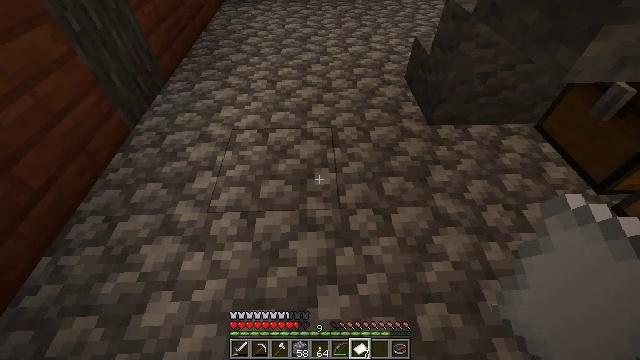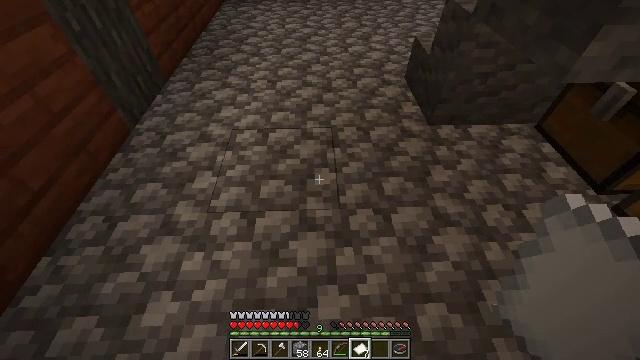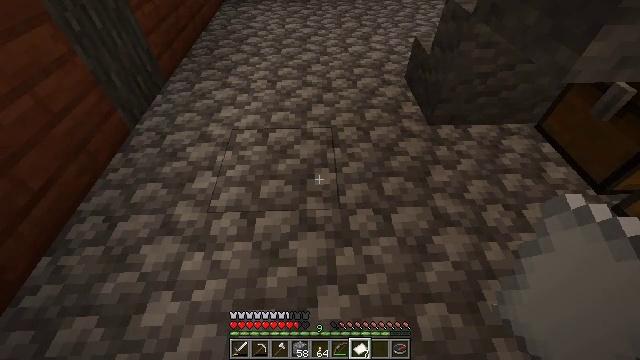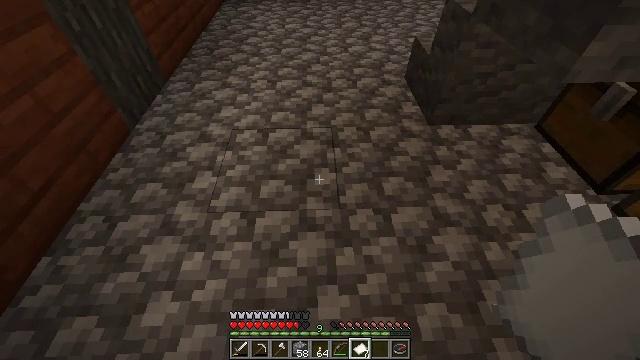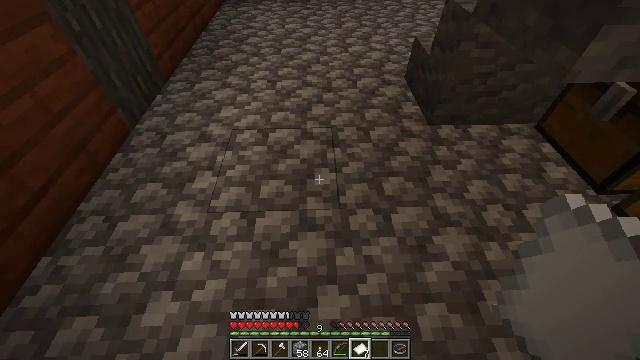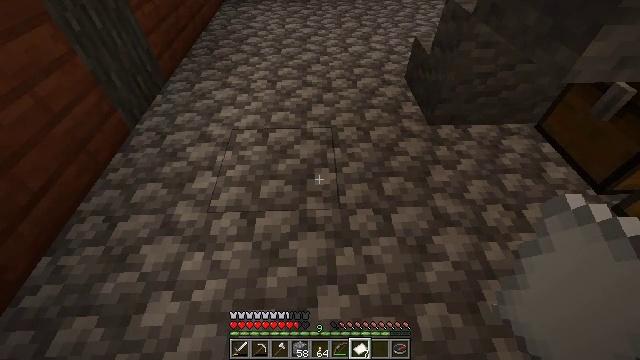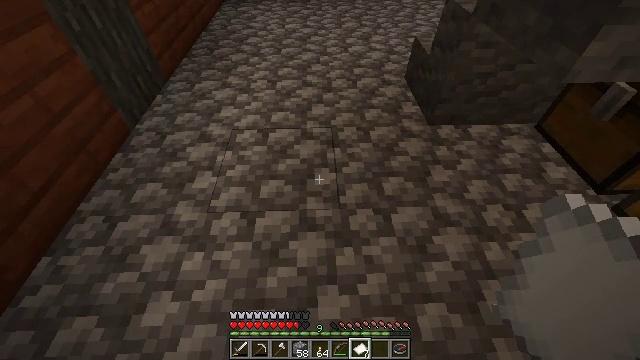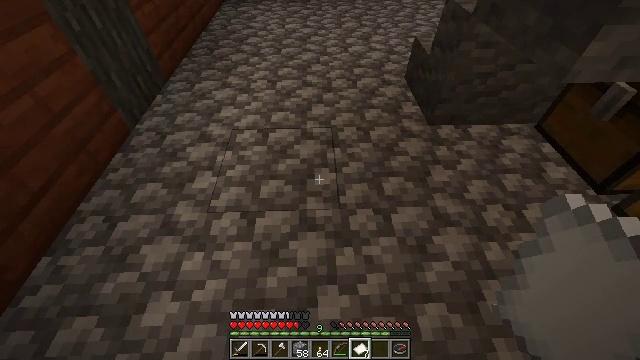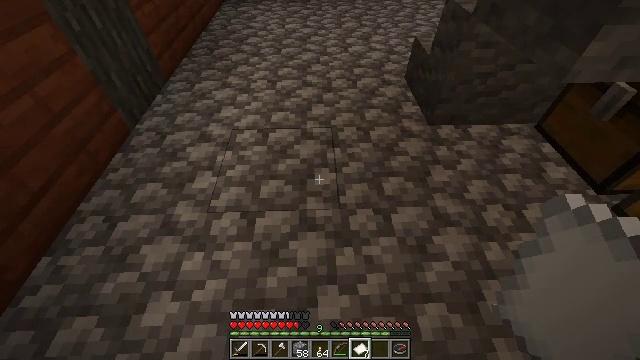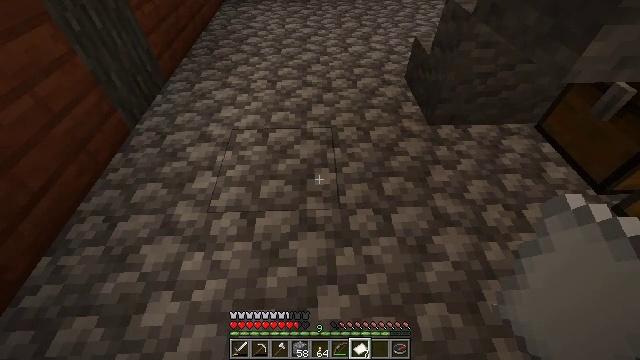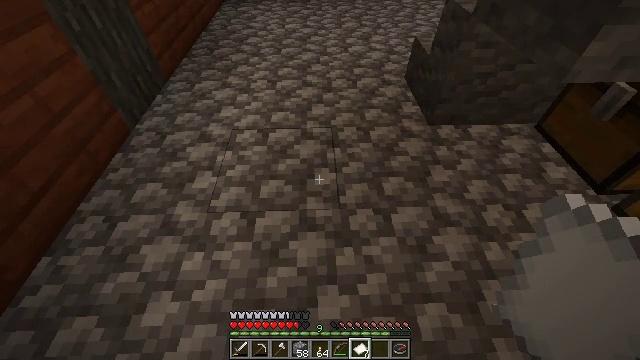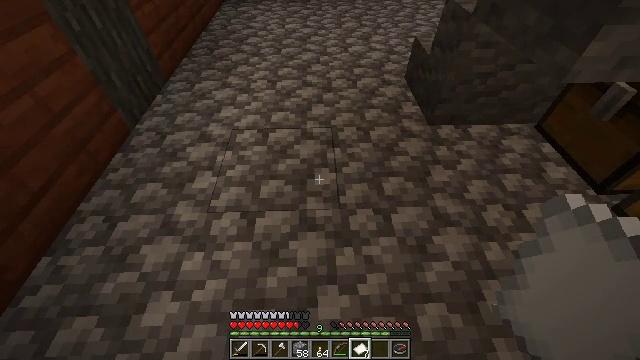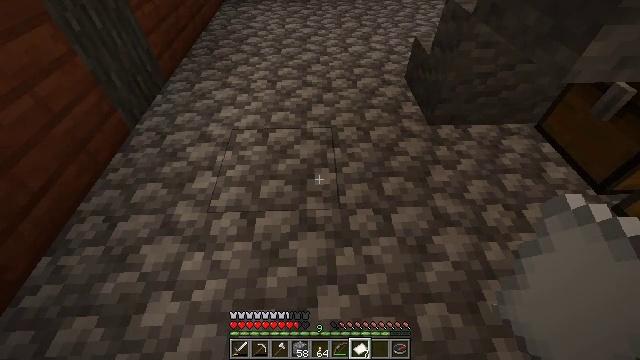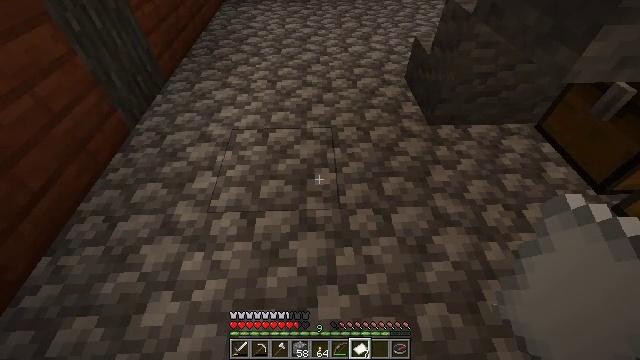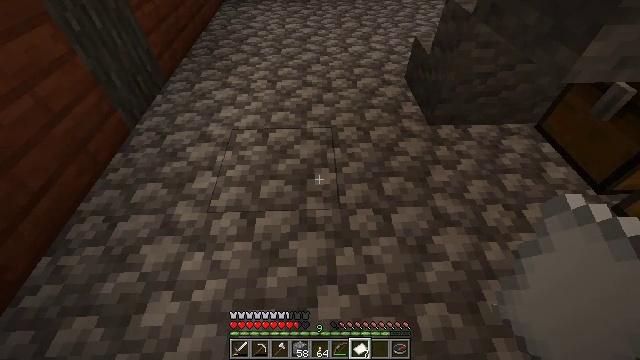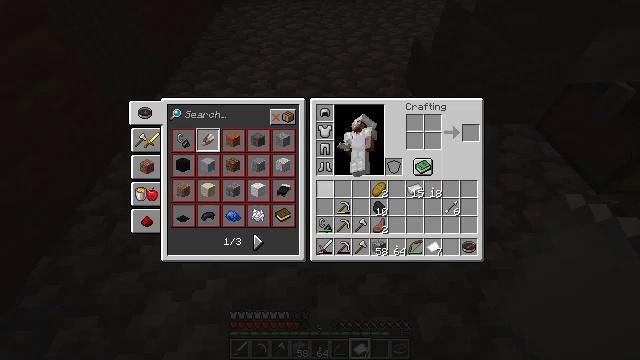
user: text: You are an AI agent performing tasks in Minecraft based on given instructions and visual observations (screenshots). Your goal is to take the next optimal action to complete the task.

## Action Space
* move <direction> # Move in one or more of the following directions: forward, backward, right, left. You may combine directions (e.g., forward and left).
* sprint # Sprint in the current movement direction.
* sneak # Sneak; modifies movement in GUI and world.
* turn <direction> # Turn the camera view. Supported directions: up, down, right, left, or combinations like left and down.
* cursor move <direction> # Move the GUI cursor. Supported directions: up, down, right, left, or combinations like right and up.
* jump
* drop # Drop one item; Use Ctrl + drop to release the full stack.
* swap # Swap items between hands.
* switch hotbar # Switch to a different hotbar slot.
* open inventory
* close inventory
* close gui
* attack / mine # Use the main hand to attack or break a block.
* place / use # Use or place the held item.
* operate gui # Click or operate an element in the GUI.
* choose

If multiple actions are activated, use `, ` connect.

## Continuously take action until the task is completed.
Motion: motion action
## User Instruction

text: Assemble a stonecutter at the crafting table.
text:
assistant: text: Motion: no_op
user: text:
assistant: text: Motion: no_op
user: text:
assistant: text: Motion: no_op
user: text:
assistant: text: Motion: no_op
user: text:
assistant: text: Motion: no_op
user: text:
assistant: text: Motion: no_op
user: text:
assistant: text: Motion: no_op
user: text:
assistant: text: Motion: no_op
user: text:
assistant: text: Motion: no_op
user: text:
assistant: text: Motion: no_op
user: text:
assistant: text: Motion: no_op
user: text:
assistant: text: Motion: no_op
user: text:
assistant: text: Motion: no_op
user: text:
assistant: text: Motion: no_op
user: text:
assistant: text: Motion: close inventory
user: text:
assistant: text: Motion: close inventory
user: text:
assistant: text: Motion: close inventory
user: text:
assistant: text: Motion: no_op
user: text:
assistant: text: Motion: turn right and down
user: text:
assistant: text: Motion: turn right and down
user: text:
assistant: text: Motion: no_op
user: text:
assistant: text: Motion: no_op
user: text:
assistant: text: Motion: no_op
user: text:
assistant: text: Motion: turn right
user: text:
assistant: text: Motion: turn right
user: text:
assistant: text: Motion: turn right
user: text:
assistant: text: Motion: turn right
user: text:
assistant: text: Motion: no_op
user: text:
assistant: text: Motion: no_op
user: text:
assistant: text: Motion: turn right